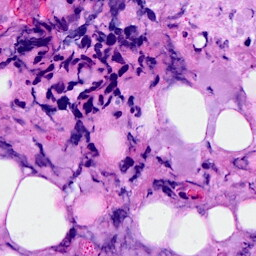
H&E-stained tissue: Breast